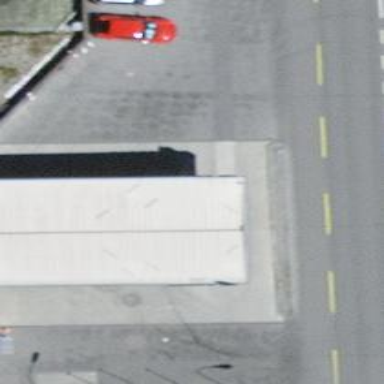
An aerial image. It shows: Fuel station.